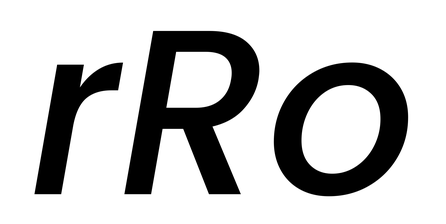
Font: Poppins-MediumItalic